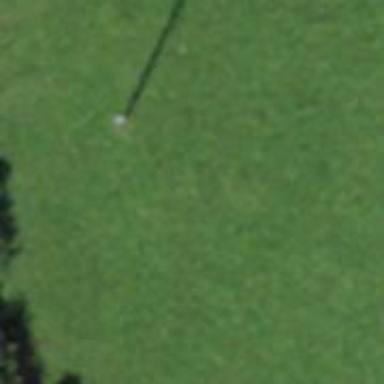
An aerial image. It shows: Power pole.